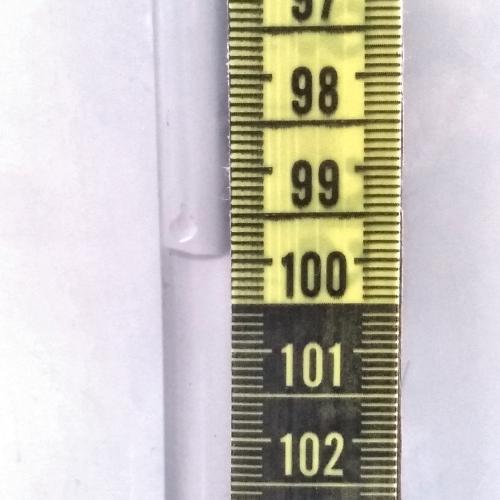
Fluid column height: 99.9 cm